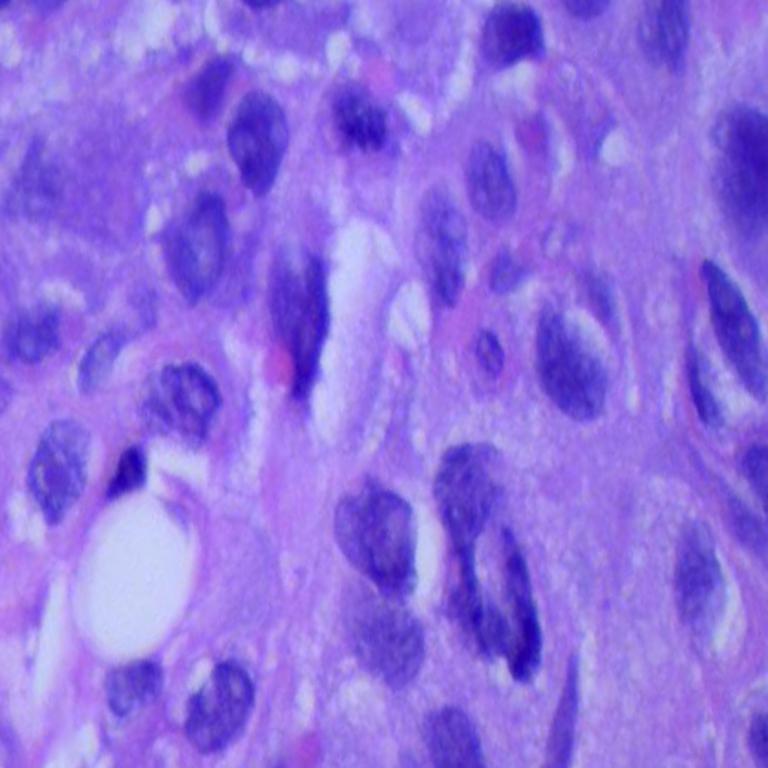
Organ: lung
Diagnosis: squamous carcinomas